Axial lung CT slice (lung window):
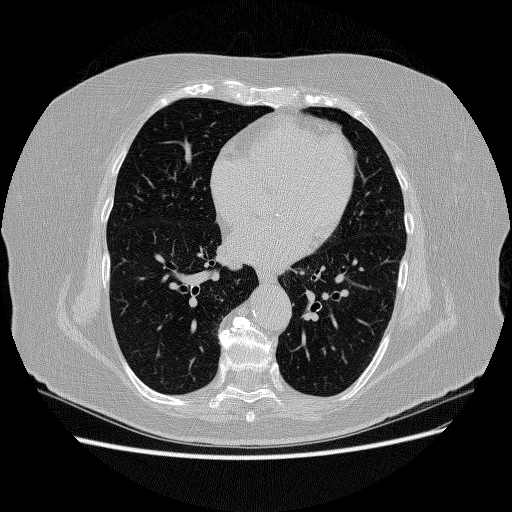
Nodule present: no